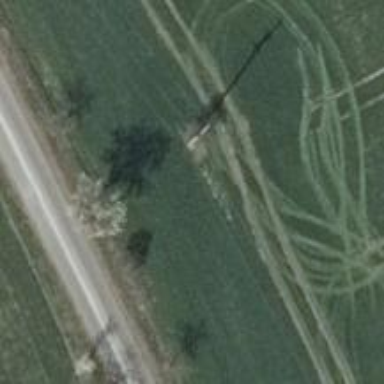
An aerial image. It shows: Power pole.